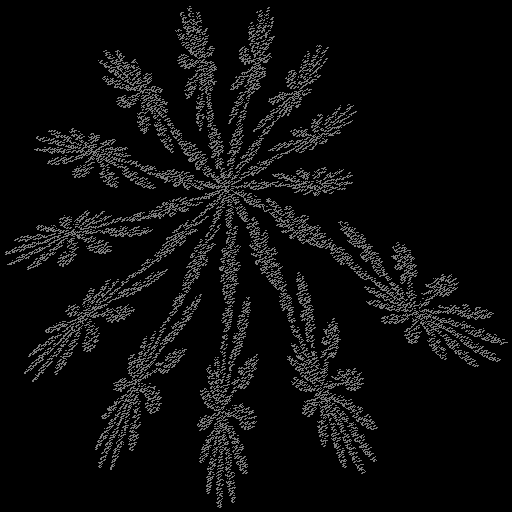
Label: swirl